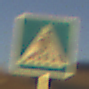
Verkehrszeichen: FussgaengerueberwegLinks
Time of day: SunriseSunset
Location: Outdoor (Nature)
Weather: Clear
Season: NotSpecified
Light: Natural